Question: I can't figure out why my data won't sort, I've read through the Firebase data sorting and I'm applying a query filter as shown below, but my data is not sorting correctly.
I want the data sorted based on when it was written into firebase and from my understanding I can do that based off the ChildAutoID key. So I'm using the . It's sorting the data in a reverse order, most recent being at the bottom of my UITableView.
Please help!
Here is the structure of the data in Firebase, it's very basic.

'''
-(void)loadDataFromFirebase
{
NSLog(@"LOAD DATA");
[self removeObservers:self];
Firebase* listRef = [[Firebase alloc] initWithUrl:@"firebaseurl/feed"];
[[listRef queryOrderedByKey] observeEventType:FEventTypeChildAdded withBlock:^(FDataSnapshot *snapshot)
{
NSDictionary *refNum = @{
@"ref" : snapshot.ref
};
[self.objectData addObject:snapshot.value];
[self.refData addObject:refNum];
[self.myTable reloadData];
}];
[listRef observeEventType:FEventTypeChildRemoved withBlock:^(FDataSnapshot *snapshot)
{
[self loadDataFromFirebase];
}];
}
'''
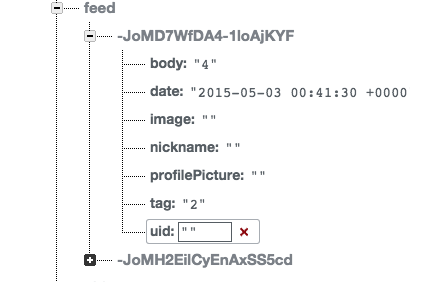
Answer: Another option would be to load all of the nodes children from Firebase, insert them into an array then sort the array. Finally update the tableview. In the code posted above, if you have 1000 children in the node, the tableView will be refreshed 1000 times (once for each child) which is probably unnecessary. (the code below is untested, just off the top of my head).
'''
[firebaseNode observeSingleEventOfType:FEventTypeValue withBlock:^(FDataSnapshot *snapshot) {
for ( FDataSnapshot *child in snapshot.children) {
NSDictionary *dict = child.value; //or craft an object instead of dict
[self.myMutableArray addObject:dict];
}
NSSortDescriptor *sortDescriptor = [NSSortDescriptor sortDescriptorWithKey:@"date" ascending:NO]; //sort by date key, descending
NSArray *arrayOfDescriptors = [NSArray arrayWithObject:sortDescriptor];
[self.myMutableArray sortUsingDescriptors: arrayOfDescriptors];
[self.tableView reloadData];
}];
'''
You could also filter the returned content in the for loop and only add items to the array you are interested in. A lot of this depends on the number of children being dealt with.